Question: I see that PHPStorm has a way to identify templates names inside quoted string so that Ctrl+Click can open the View or Template file in the editor.
I think there is partial support for Blade templates but I don't see a generic way to do this for my own functions.
Here is an example:

but I'm wondering if there is some other way to do it?
Thanks!
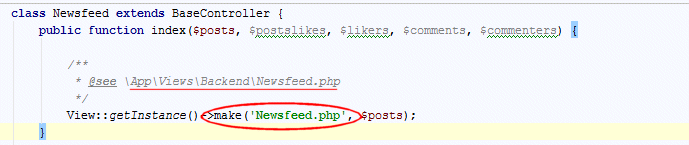
Answer: Install and use -- it works with any strings as it matches files by names.
---
Plugin's logic is pretty flexible; but may produce more than one choice in some cases -- depends how many similarly named files are found: it matches by file name and will ignore extension or path (not a big issue -- just one more click, but I have no clue how you/other people will react for this).
For example, in this case it should be obvious that I want 'product/range.twig' file as it's the only 'range' file in 'product' folder, but plugin thinks a bit differently. In some cases it's good to have such logic, but sometimes it's confuses and does opposite -- you end up opening the wrong file by mistake.